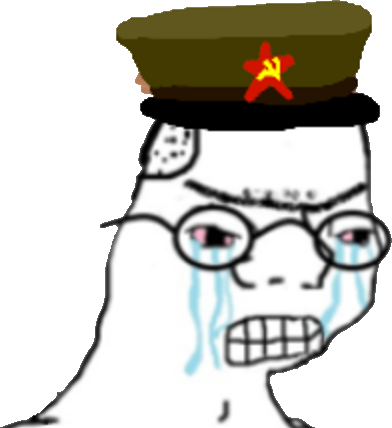
Label: 5_Zoomer